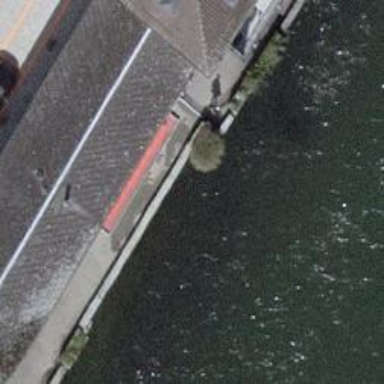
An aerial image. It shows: Open-air bath.